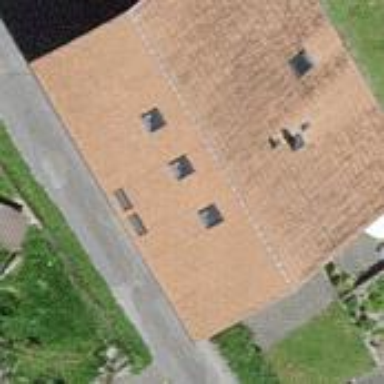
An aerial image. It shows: Residential building.